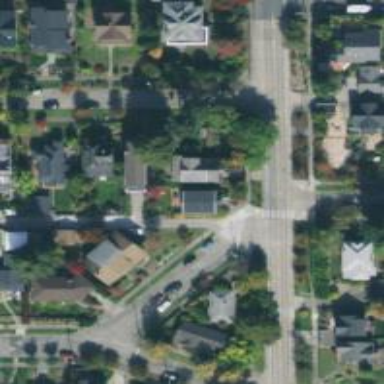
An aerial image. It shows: Residential road with separate sidewalk.